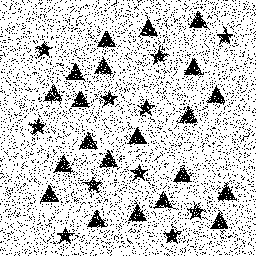
Squares: 0
Triangles: 21
Stars: 11
Total shapes: 32